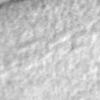
Label: no_change